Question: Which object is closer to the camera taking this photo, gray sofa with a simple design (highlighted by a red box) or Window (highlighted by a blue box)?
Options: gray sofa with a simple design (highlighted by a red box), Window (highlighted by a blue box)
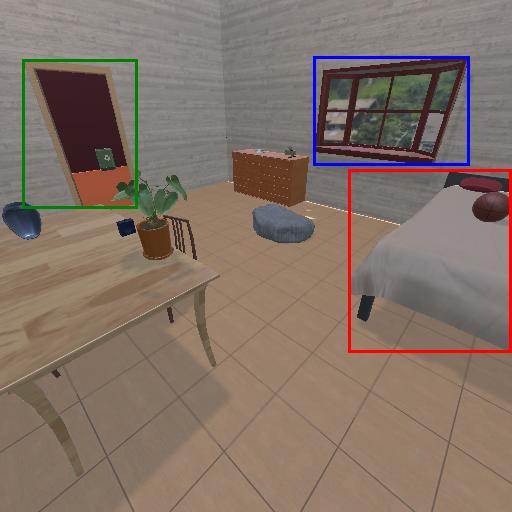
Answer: gray sofa with a simple design (highlighted by a red box)